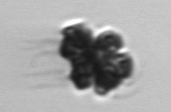
Label: Corymbellus